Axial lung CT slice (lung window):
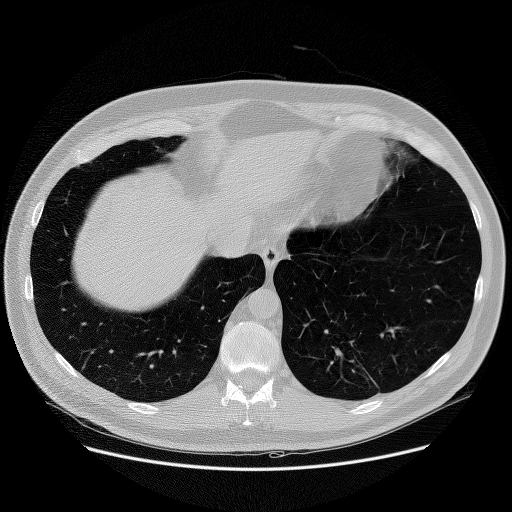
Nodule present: no